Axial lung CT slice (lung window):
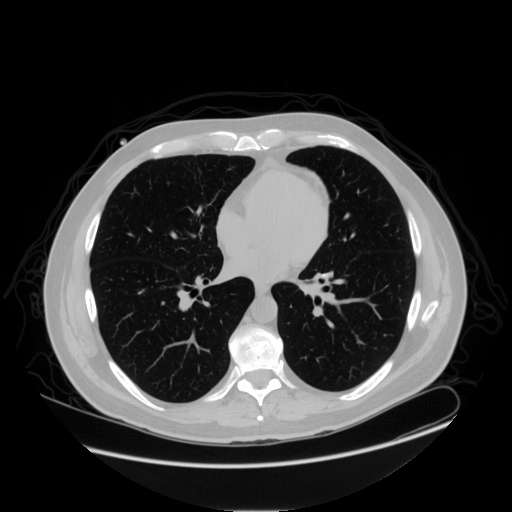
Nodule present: no